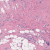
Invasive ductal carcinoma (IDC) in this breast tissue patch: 0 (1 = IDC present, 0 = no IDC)